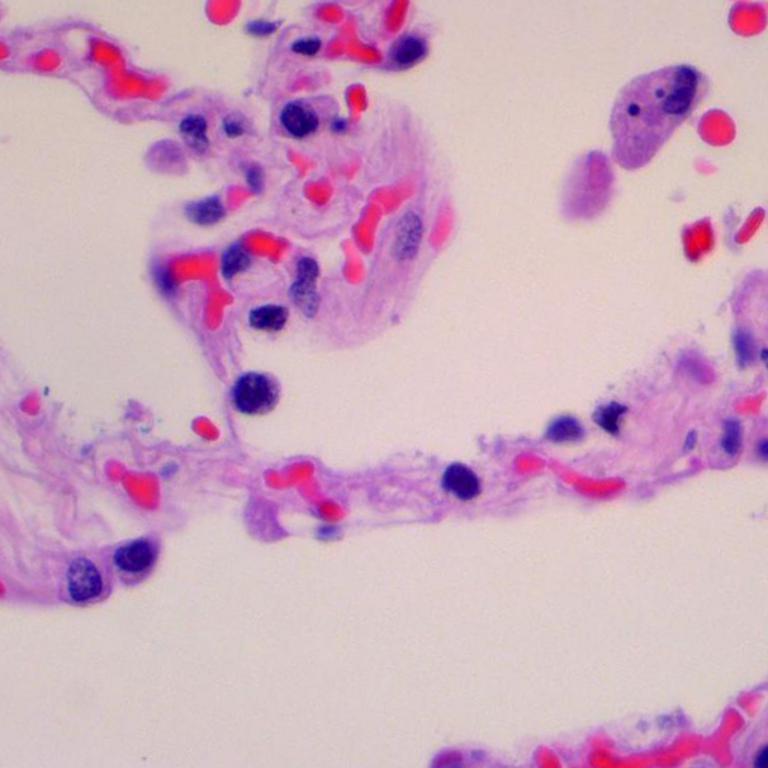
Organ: lung
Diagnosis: benign